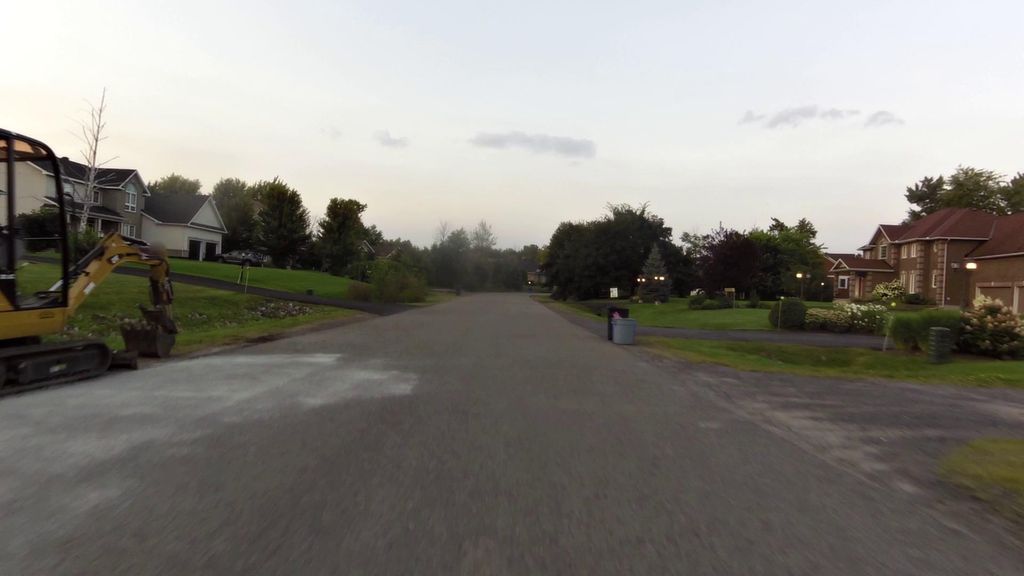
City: ottawa-gatineau